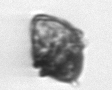
Label: Kryptoperidinium_triquetrum